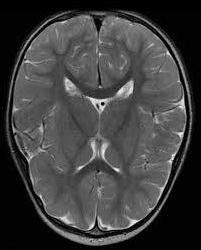
Label: notumor